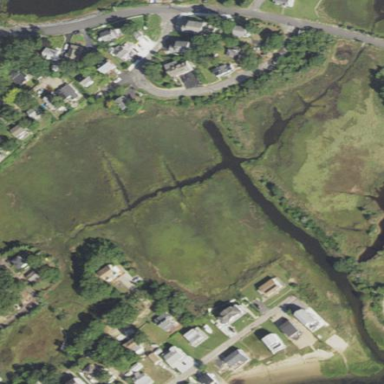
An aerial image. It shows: Saltmarsh wetland.